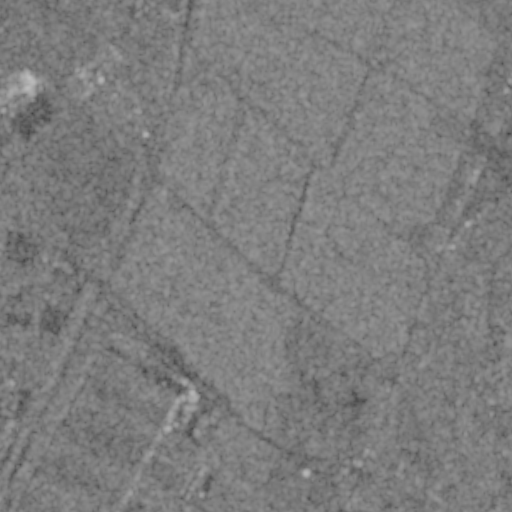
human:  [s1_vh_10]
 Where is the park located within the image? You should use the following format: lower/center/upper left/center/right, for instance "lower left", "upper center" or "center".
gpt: The park is located in the upper right of the image.
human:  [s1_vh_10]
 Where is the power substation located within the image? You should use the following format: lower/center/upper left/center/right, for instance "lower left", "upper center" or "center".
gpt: The power substation is located in the left of the image.
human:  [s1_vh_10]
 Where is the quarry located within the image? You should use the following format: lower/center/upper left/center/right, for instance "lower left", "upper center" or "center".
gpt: The quarry is located in the lower right of the image.
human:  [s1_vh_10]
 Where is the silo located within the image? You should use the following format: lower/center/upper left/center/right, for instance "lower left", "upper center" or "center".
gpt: The silo is located in the upper left of the image.
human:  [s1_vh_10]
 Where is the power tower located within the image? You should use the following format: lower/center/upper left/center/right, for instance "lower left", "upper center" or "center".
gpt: There is no power tower in the image.

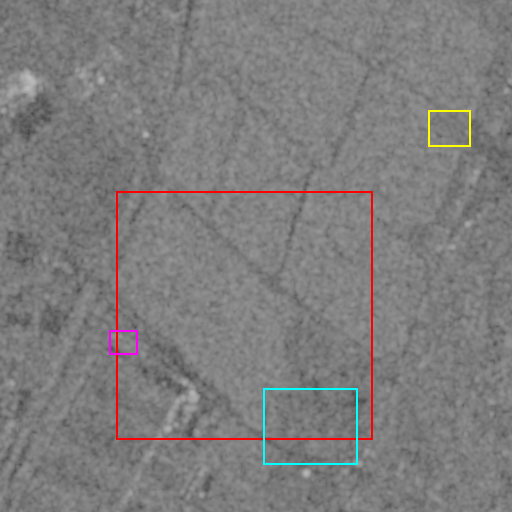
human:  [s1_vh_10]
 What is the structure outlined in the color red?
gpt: The structure outlined in red is a crop field.
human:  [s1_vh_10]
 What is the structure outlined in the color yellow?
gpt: The structure outlined in yellow is a park.
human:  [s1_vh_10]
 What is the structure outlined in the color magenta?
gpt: The structure outlined in magenta is a power substation.
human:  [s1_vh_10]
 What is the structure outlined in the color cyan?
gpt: The structure outlined in cyan is a quarry.
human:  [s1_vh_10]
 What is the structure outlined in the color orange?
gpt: There is no orange outline.